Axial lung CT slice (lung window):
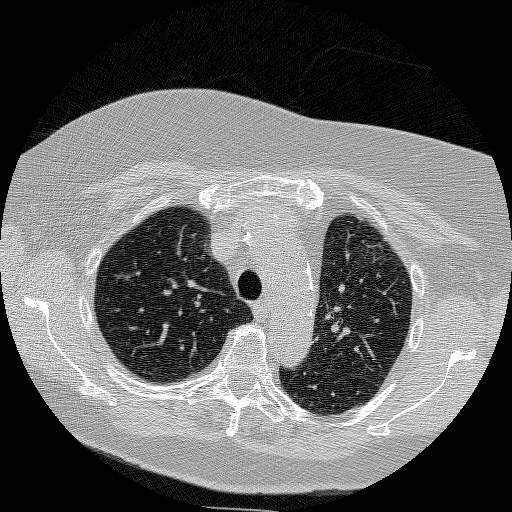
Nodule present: no